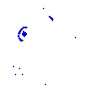
Particle: kaon